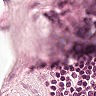
Metastatic tissue present: no